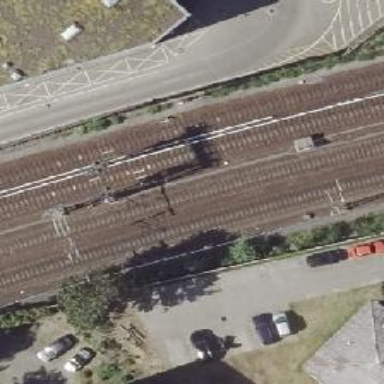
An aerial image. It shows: Railway signal.